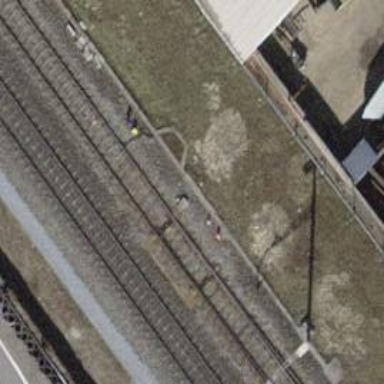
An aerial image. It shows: Railway switch.